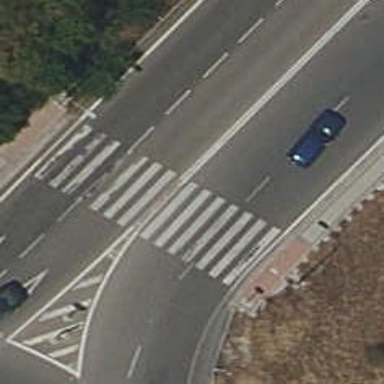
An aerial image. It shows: Marked crossing on footway. The crossing has visible markings.